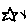
Label: star